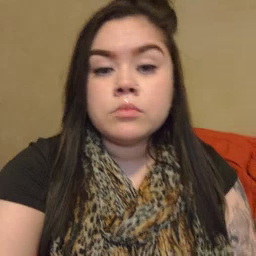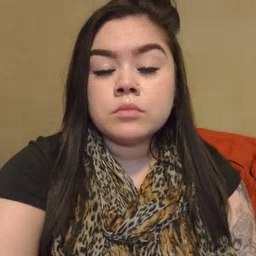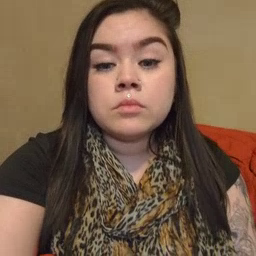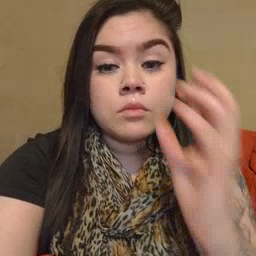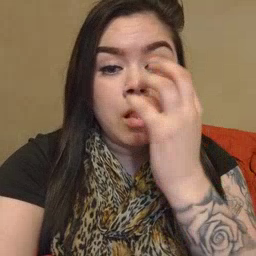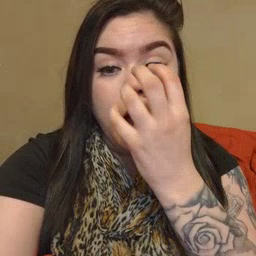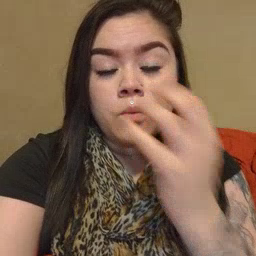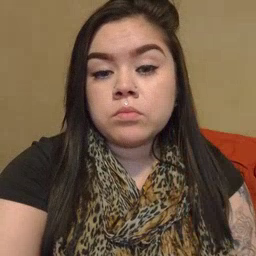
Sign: clown